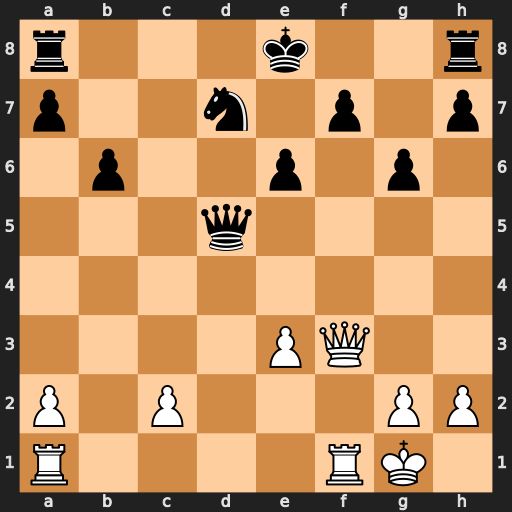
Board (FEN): r3k2r/p2n1p1p/1p2p1p1/3q4/8/4PQ2/P1P3PP/R4RK1
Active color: w
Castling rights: kq
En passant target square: -
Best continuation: Qxf7+ Kd8 Rad1 Rf8 Qxf8+ Nxf8 Rxd5+